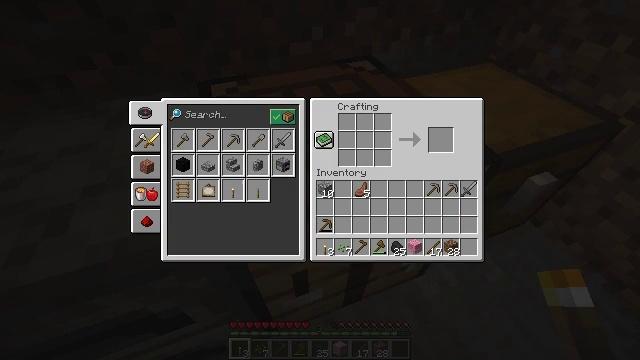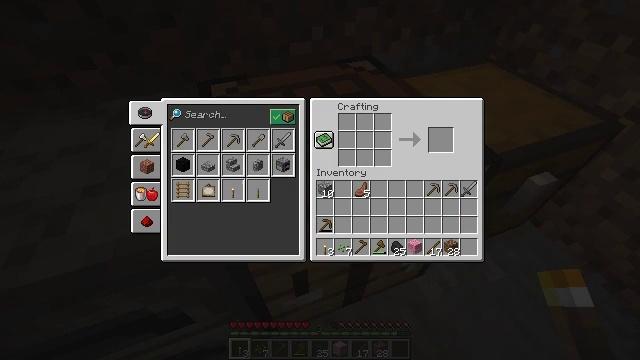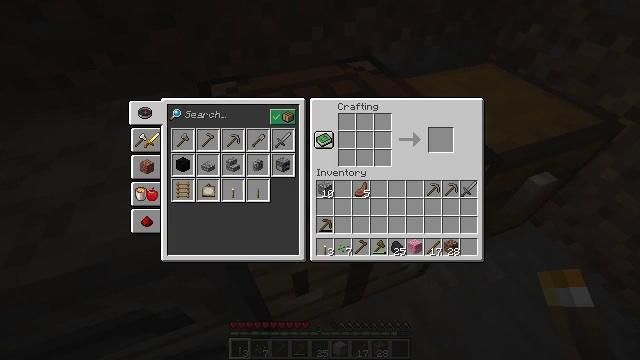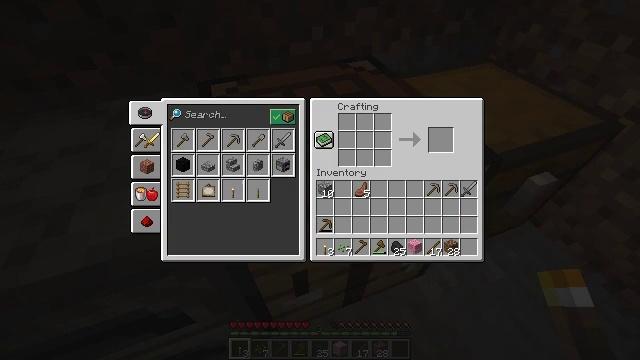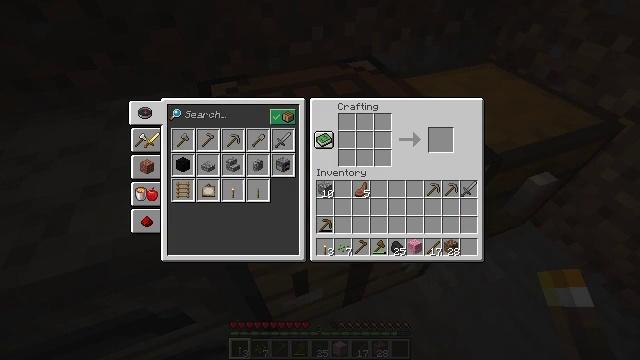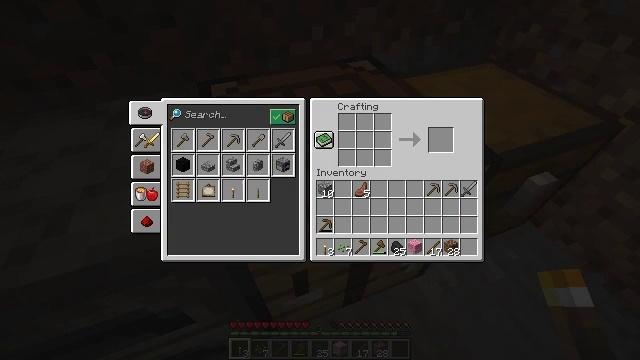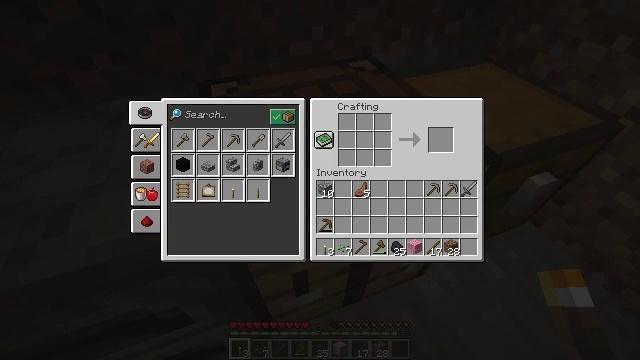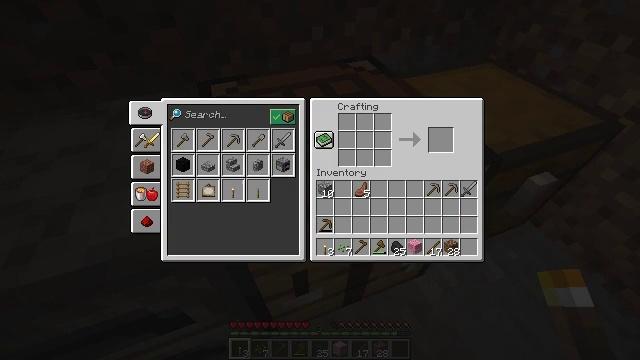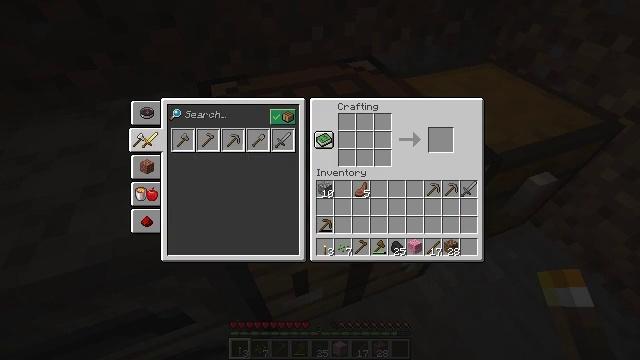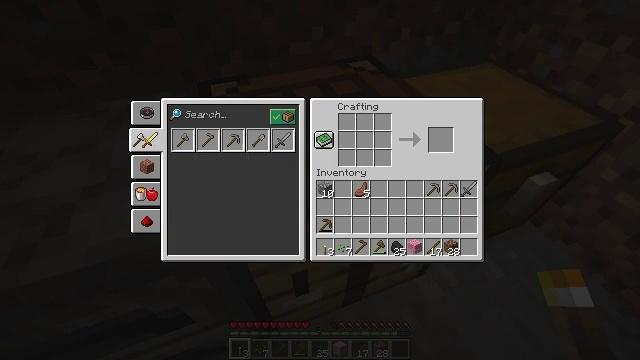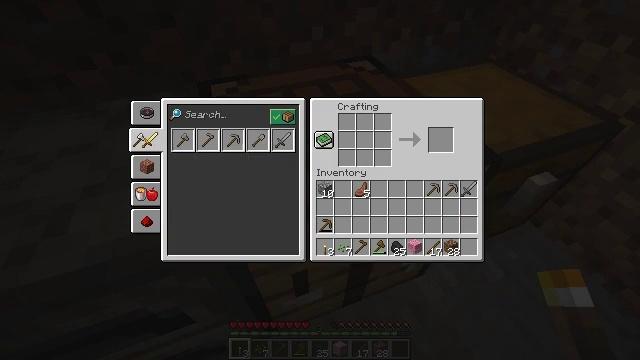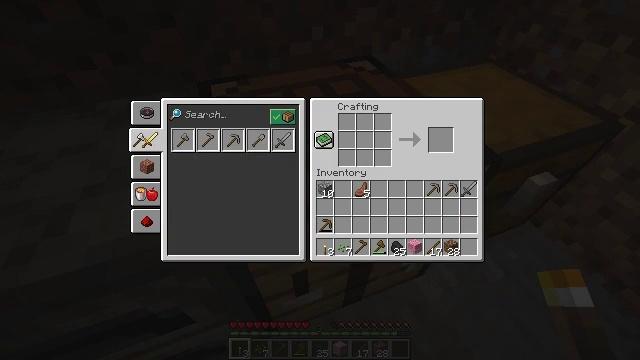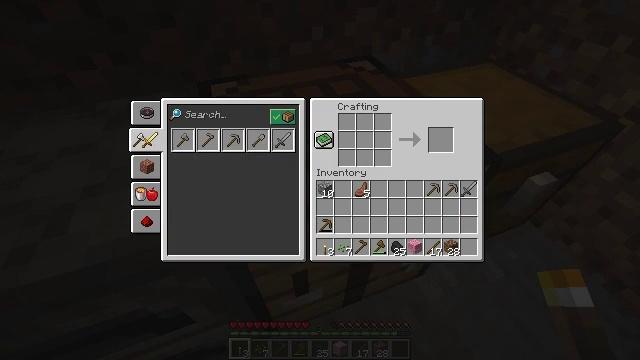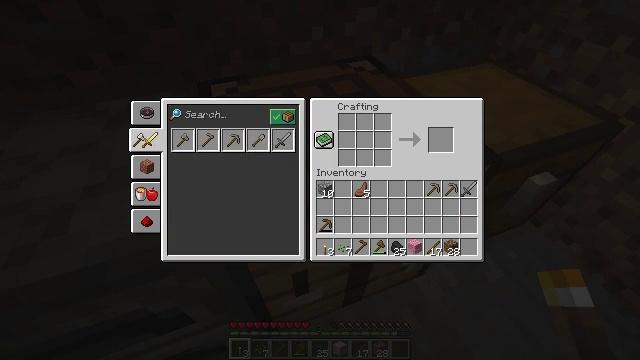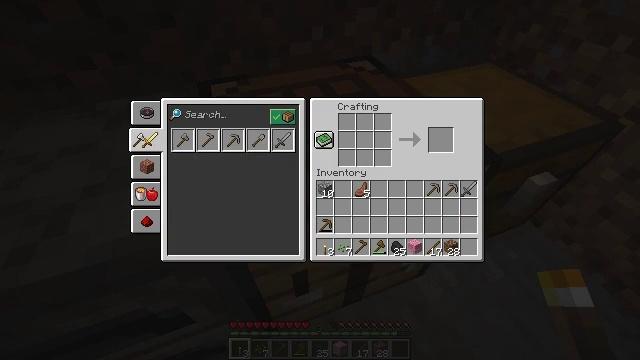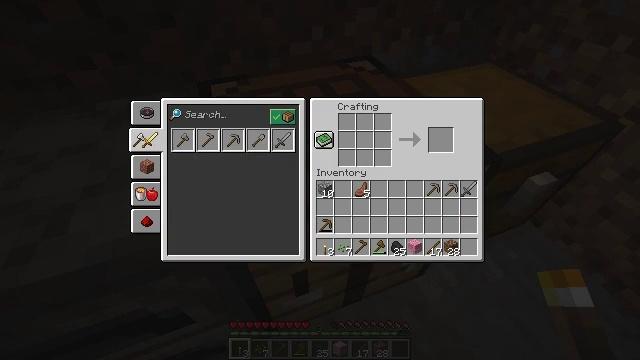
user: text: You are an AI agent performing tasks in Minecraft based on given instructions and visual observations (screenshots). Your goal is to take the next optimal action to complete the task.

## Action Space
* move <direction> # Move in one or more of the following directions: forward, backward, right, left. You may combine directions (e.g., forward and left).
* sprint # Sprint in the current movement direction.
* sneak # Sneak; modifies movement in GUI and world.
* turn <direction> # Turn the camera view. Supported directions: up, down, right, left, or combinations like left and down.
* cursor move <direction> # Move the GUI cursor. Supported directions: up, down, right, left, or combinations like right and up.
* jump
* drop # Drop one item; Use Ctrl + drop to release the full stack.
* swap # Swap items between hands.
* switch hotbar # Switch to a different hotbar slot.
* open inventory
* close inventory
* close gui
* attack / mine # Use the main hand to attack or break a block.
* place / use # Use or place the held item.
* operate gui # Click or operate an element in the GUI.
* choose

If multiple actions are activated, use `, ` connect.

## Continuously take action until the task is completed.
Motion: motion action
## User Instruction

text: Break the spruce leaves to clear the area.
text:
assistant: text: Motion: no_op
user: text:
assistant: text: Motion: no_op
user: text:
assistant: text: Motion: no_op
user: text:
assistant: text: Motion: no_op
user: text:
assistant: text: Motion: no_op
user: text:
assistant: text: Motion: no_op
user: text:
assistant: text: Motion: cursor move up
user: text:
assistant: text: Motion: operate gui
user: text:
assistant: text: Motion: operate gui
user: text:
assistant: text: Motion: no_op
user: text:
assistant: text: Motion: no_op
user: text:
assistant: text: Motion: no_op
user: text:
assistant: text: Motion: no_op
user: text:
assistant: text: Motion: no_op
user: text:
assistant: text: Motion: no_op
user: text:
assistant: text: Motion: operate gui
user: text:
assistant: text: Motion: operate gui
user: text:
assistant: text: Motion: no_op
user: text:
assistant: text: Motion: no_op
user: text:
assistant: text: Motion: cursor move down
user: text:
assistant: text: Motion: no_op
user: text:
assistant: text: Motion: no_op
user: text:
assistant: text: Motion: no_op
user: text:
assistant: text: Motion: no_op
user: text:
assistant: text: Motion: no_op
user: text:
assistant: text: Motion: no_op
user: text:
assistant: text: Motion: no_op
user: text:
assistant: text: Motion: no_op
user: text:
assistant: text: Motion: no_op
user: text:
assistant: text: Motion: operate gui